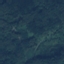
Land use / land cover class: Forest